Question: How can I take screenshot of whole activity on Android, even if content is not visible?
Ex. take screenshot of full chat and then generate image file?

I want screenshot invisible area too.
Thanks
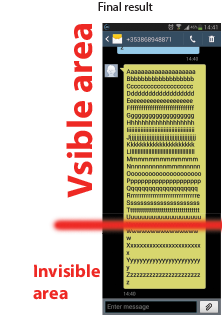
Answer: One way is to extract the bitmap of the current screen and save it. Try this:
'''
public void takeScreenshot(){
Bitmap bitmap = getScreenBitmap(); // Get the bitmap
saveTheBitmap(bitmap); // Save it to the external storage device.
}
public Bitmap getScreenBitmap() {
View v= findViewById(android.R.id.content).getRootView();
v.setDrawingCacheEnabled(true);
v.measure(MeasureSpec.makeMeasureSpec(0, MeasureSpec.UNSPECIFIED),
MeasureSpec.makeMeasureSpec(0, MeasureSpec.UNSPECIFIED));
v.layout(0, 0, v.getMeasuredWidth(), v.getMeasuredHeight());
v.buildDrawingCache(true);
Bitmap b = Bitmap.createBitmap(v.getDrawingCache());
v.setDrawingCacheEnabled(false); // clear drawing cache
return b;
}
'''
<URL>